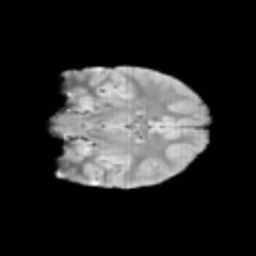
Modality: T2w
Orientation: coronal
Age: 11
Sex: male
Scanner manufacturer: siemens
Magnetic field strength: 3 T
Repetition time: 3.8 s
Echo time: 0.07 s